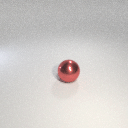
large red metal sphere